Interaction volume radius: 5 \u00c5
Interaction volume height: 15 \u00c5
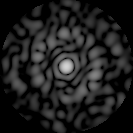
Disorder parameter: 0.8602